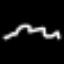
Label: squiggle